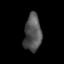
Tissue: skin
Cell type: Epithelial cells
Senescence score: 0.2433
Nuclear area (px): 621
Mean DAPI intensity: 82.591